Interaction volume radius: 10 \u00c5
Interaction volume height: 25 \u00c5
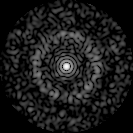
Disorder parameter: 0.8402